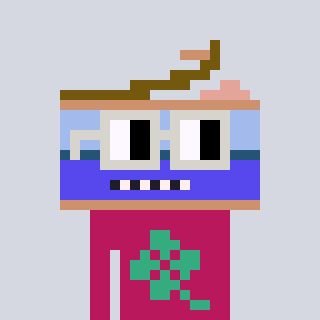
a pixel art character with square light gray glasses, a canned ham-shaped head and a darkpink-colored body on a cool background